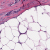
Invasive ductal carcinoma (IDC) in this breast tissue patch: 1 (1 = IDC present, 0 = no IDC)